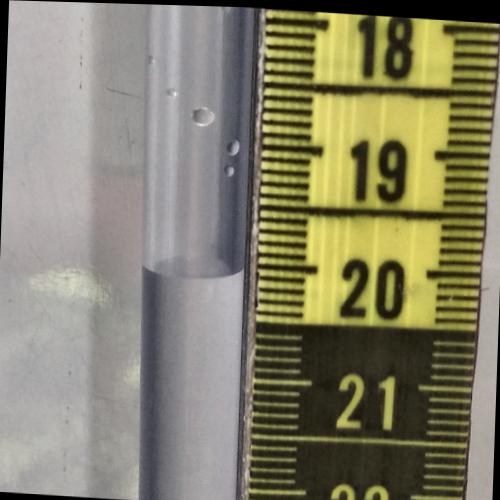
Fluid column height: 20.1 cm